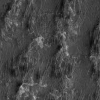
Atmospheric dust classification: not_dusty